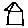
Label: house